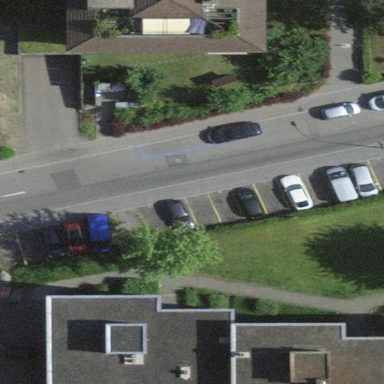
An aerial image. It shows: Street side parking area.